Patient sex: M
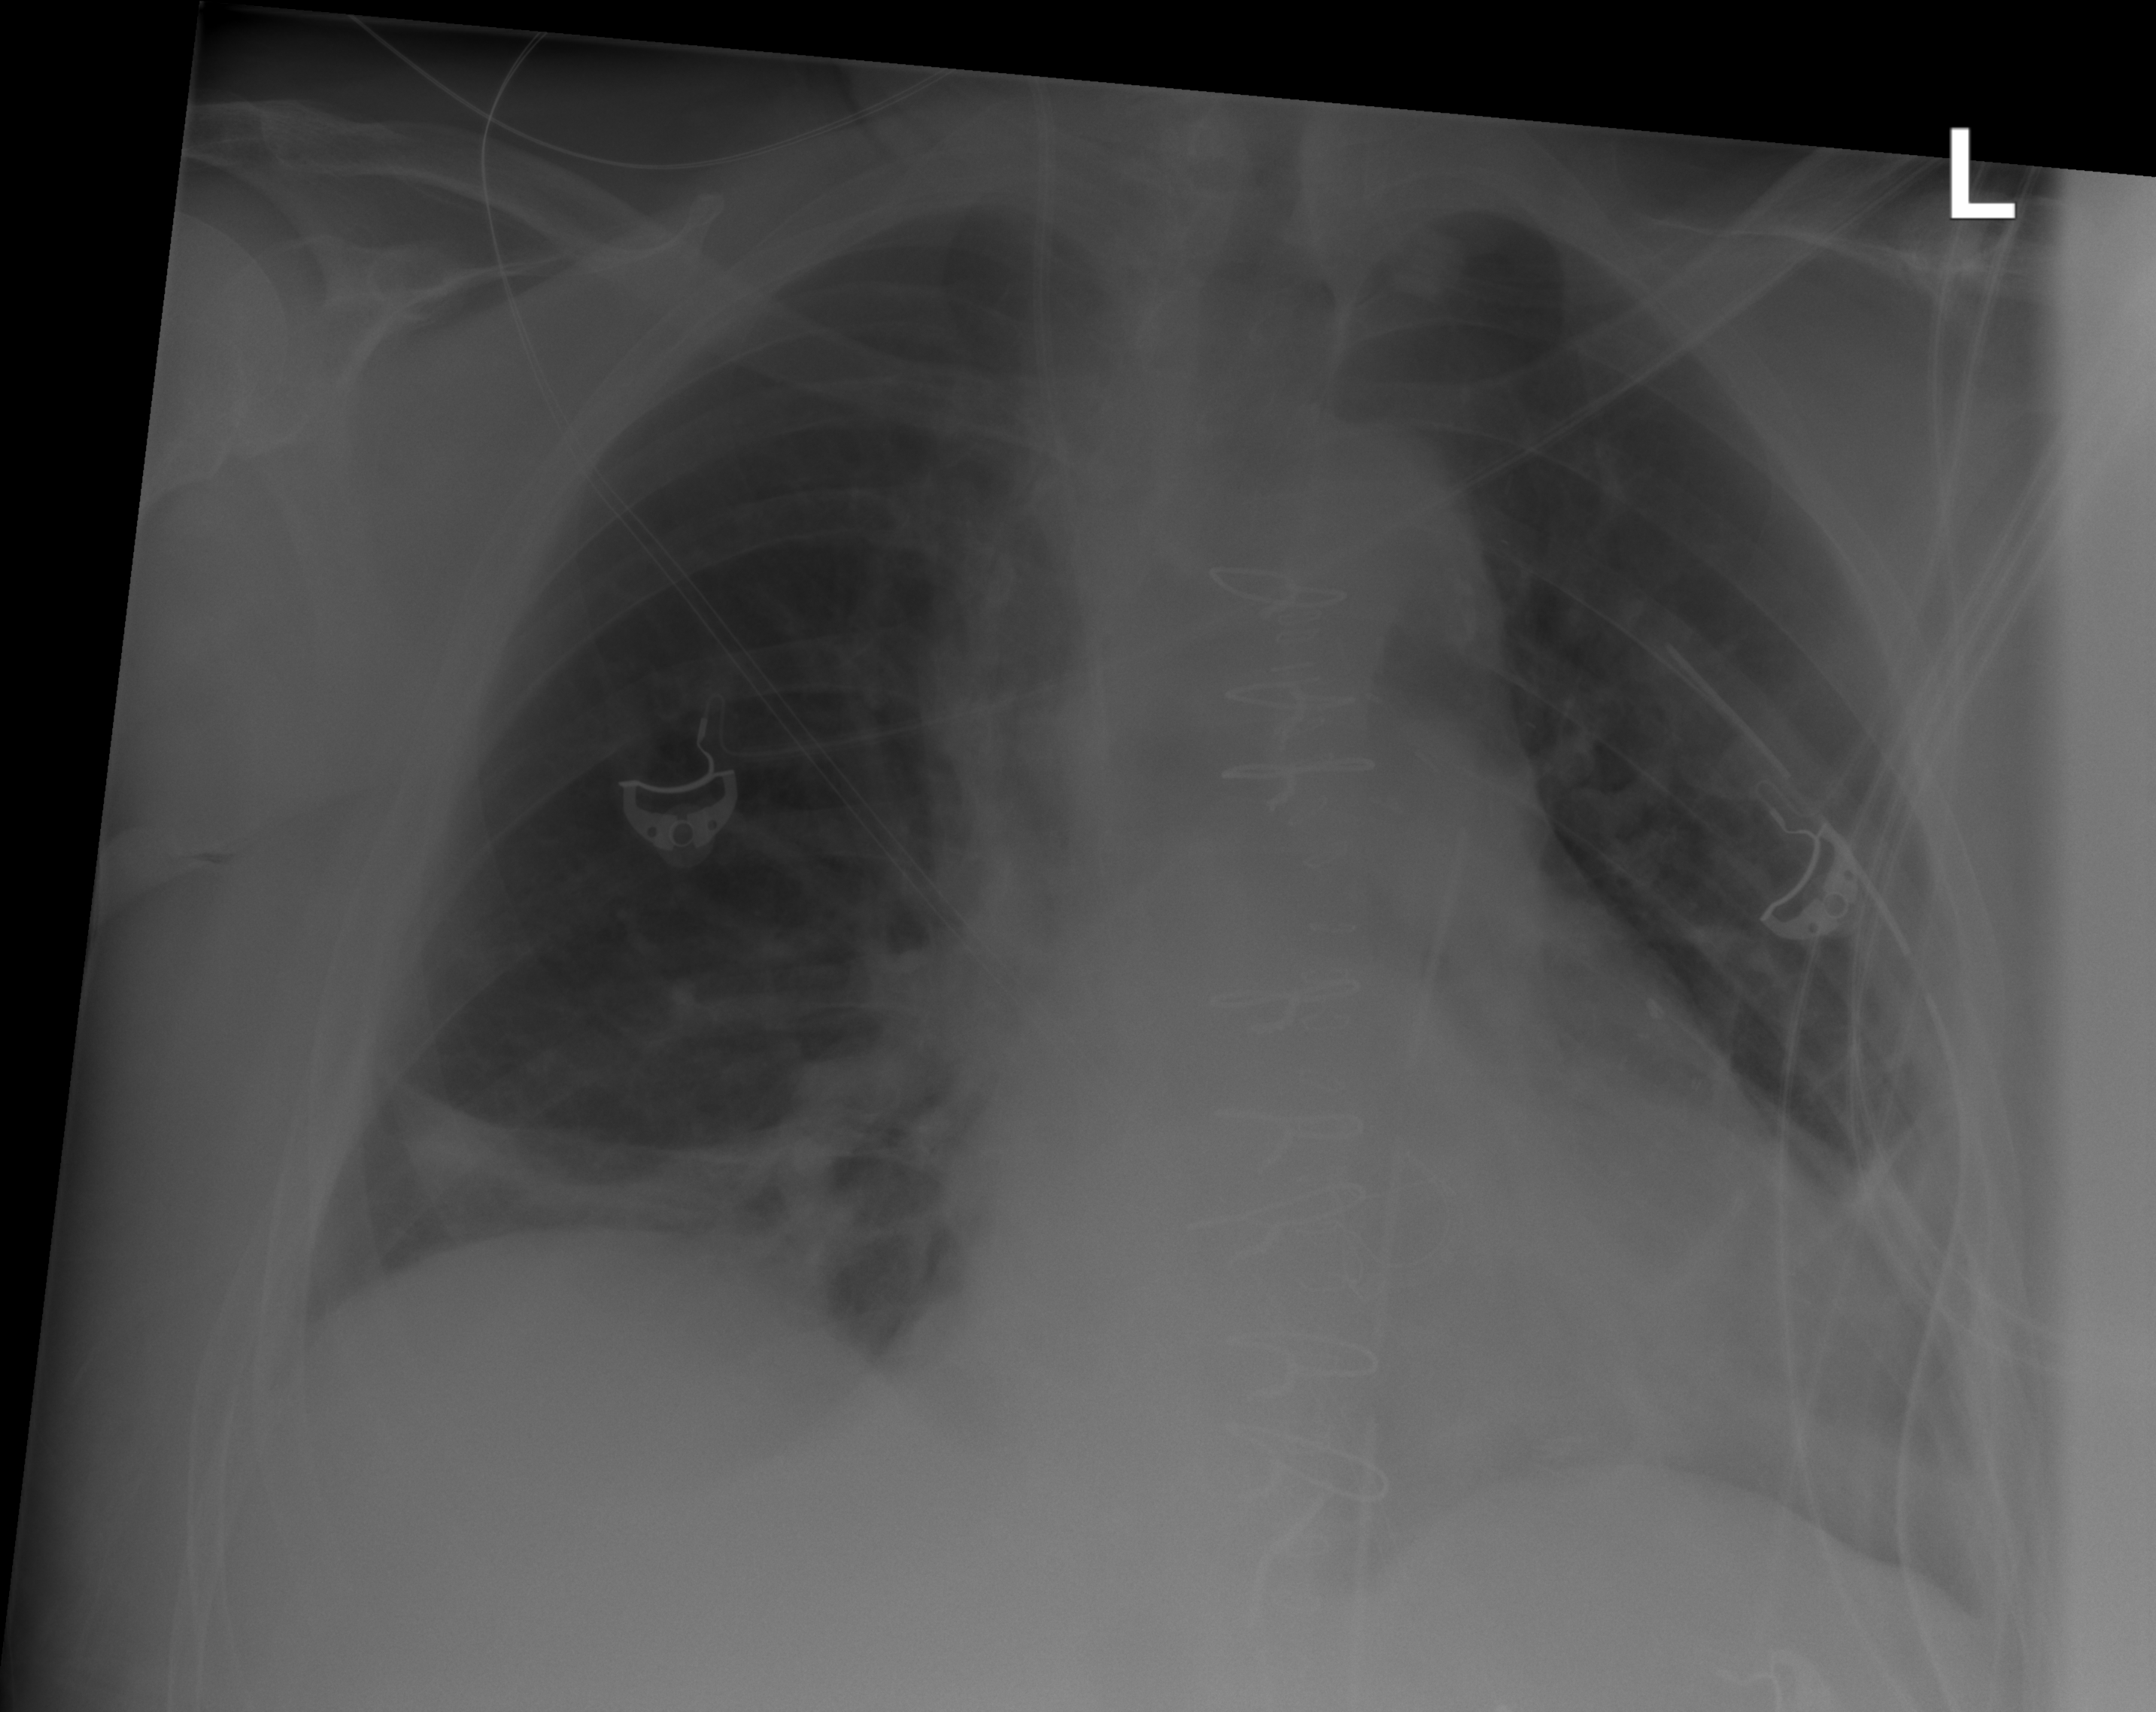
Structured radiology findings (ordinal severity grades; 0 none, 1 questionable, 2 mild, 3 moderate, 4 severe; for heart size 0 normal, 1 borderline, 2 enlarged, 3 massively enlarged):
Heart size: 2
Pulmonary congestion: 0
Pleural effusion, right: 0
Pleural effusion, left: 2
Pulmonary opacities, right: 0
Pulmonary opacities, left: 0
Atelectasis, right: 2
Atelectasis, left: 2